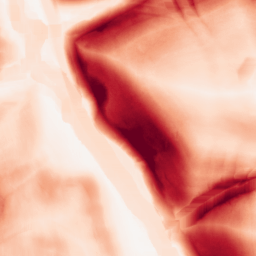
Category: morphological
Decomposition family: morphological_square
Decomposition parameters: operation: gradient
size: 15
Upsampling method: cubic_catmull_rom
Upsampling parameters: scale: 4
Upsampling scale: 4